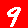
Digit: 9